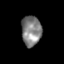
Tissue: skin
Cell type: Epithelial cells
Senescence score: 0.2577
Nuclear area (px): 581
Mean DAPI intensity: 130.208